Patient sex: M
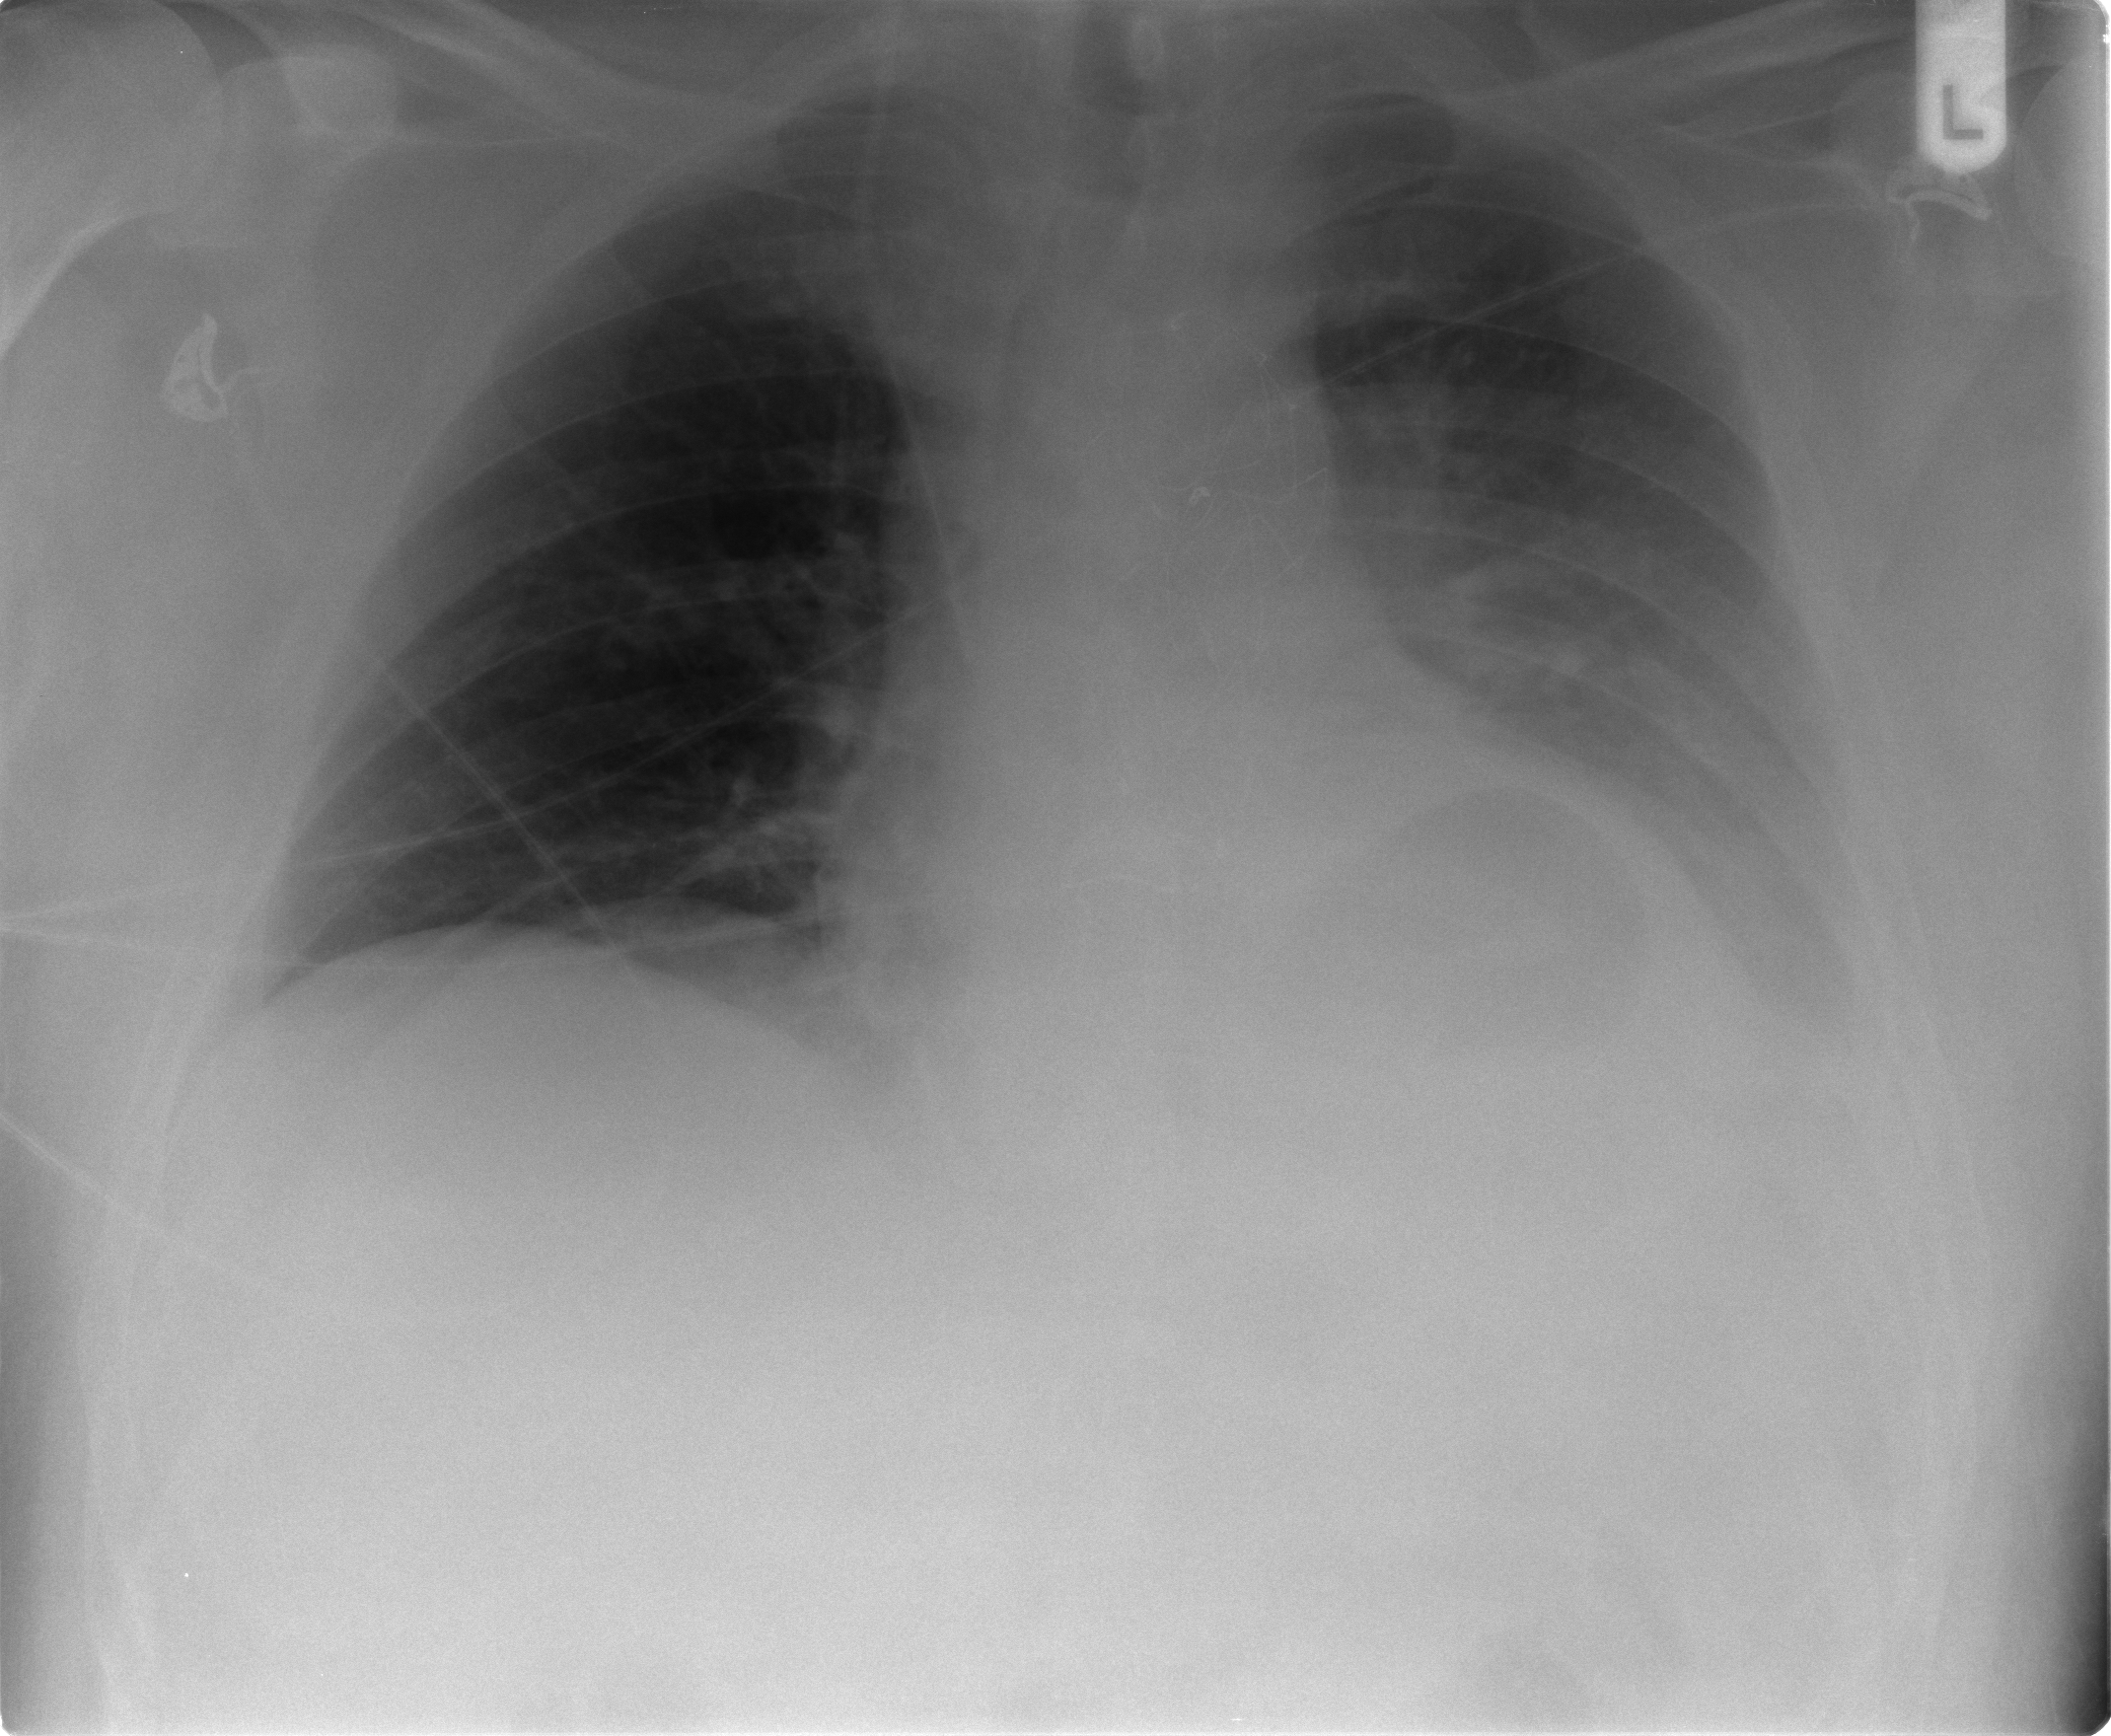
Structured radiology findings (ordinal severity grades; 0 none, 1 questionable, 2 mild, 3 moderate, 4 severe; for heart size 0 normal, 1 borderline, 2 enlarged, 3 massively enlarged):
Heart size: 2
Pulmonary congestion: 2
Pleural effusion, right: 0
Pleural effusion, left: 2
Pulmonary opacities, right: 0
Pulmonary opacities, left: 0
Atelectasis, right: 2
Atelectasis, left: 2